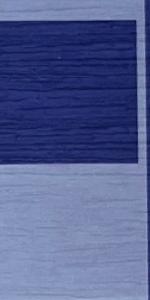
Label: Empty